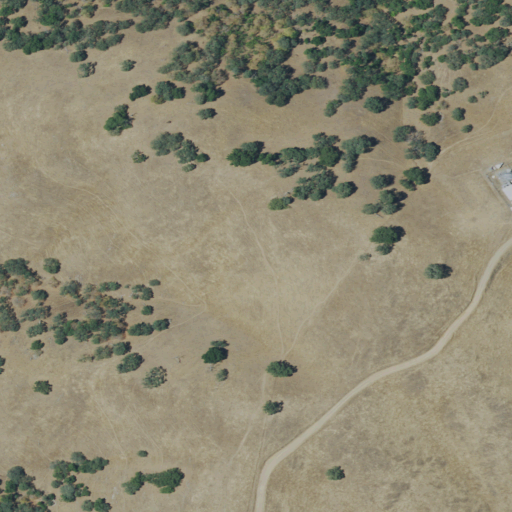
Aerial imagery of mountain in California named Red Hill containing grassland, mixed forest, and evergreen forest